Question: Count the number of objects in the diagram.
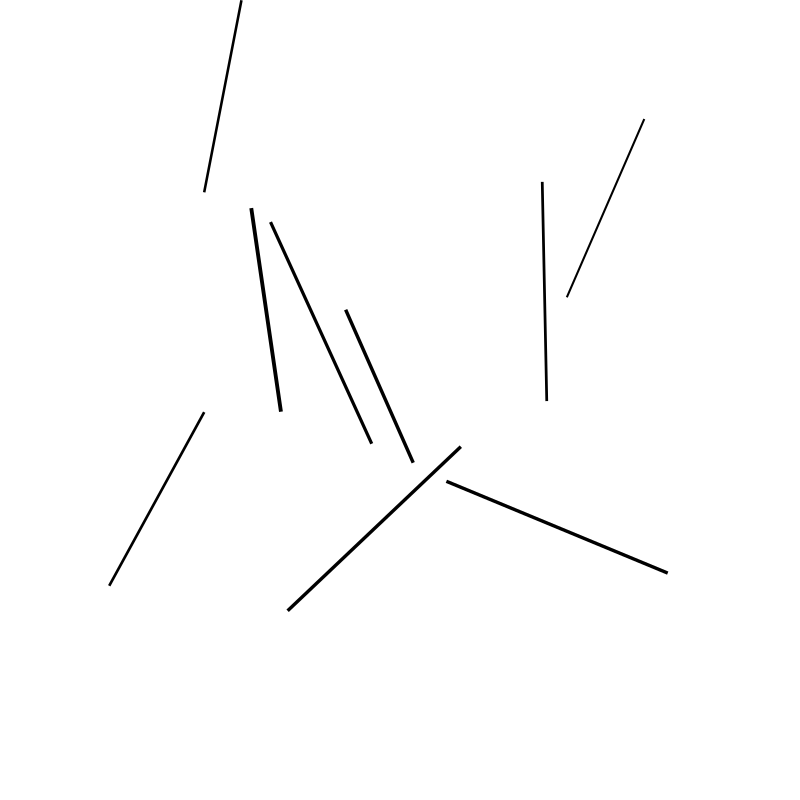
Answer: 9